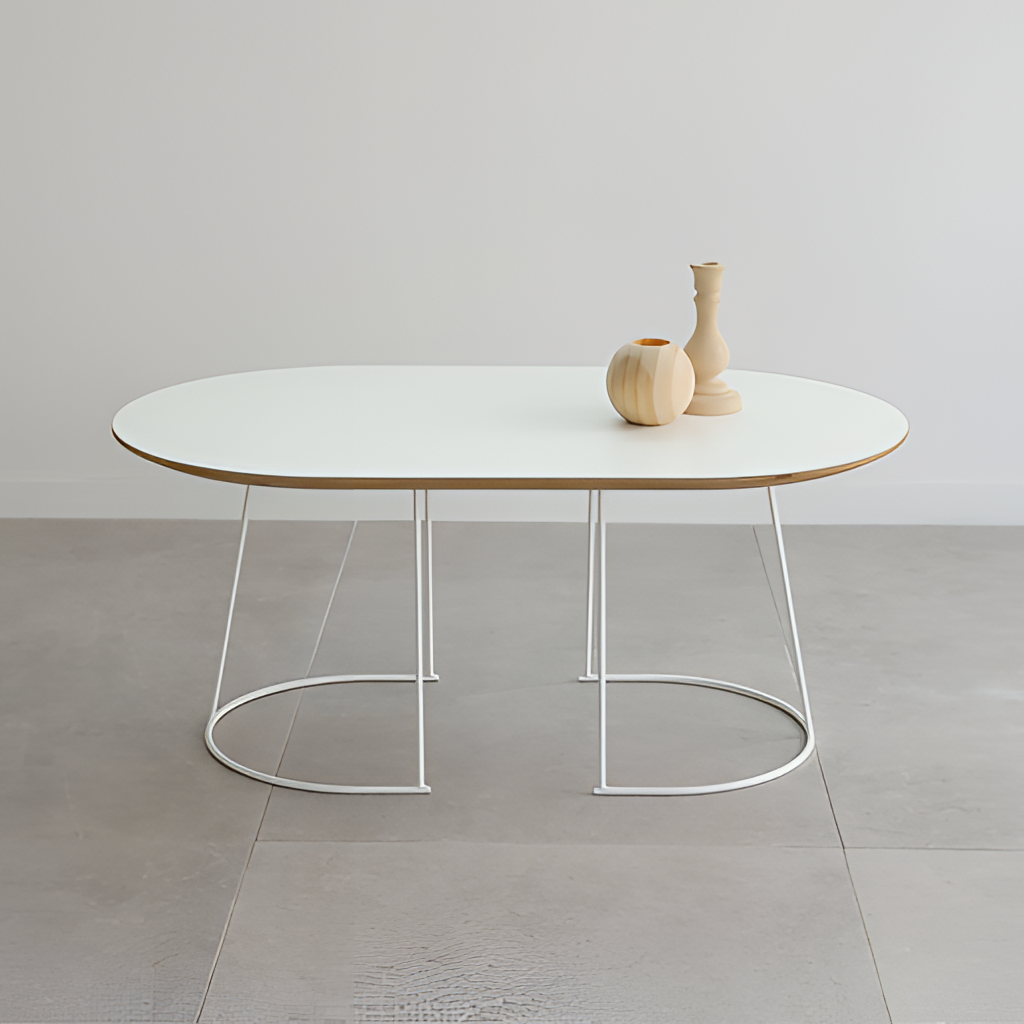
metal table, living room, minimalist, gray tile flooring, with large square pattern, gray paint wallpaper, with solid pattern